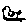
Label: bird